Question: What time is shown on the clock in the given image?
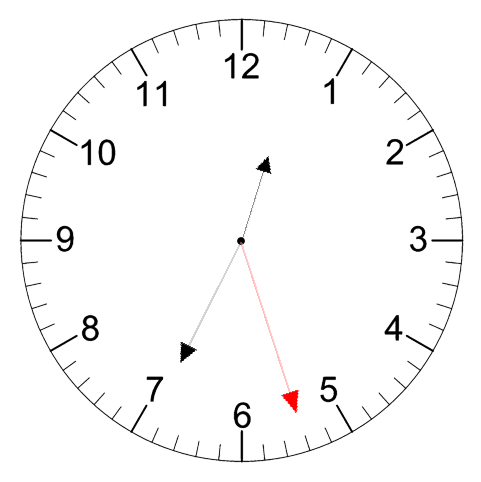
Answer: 12:34:27